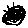
Label: moon